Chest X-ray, PA view. Patient: 40 years old, sex F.
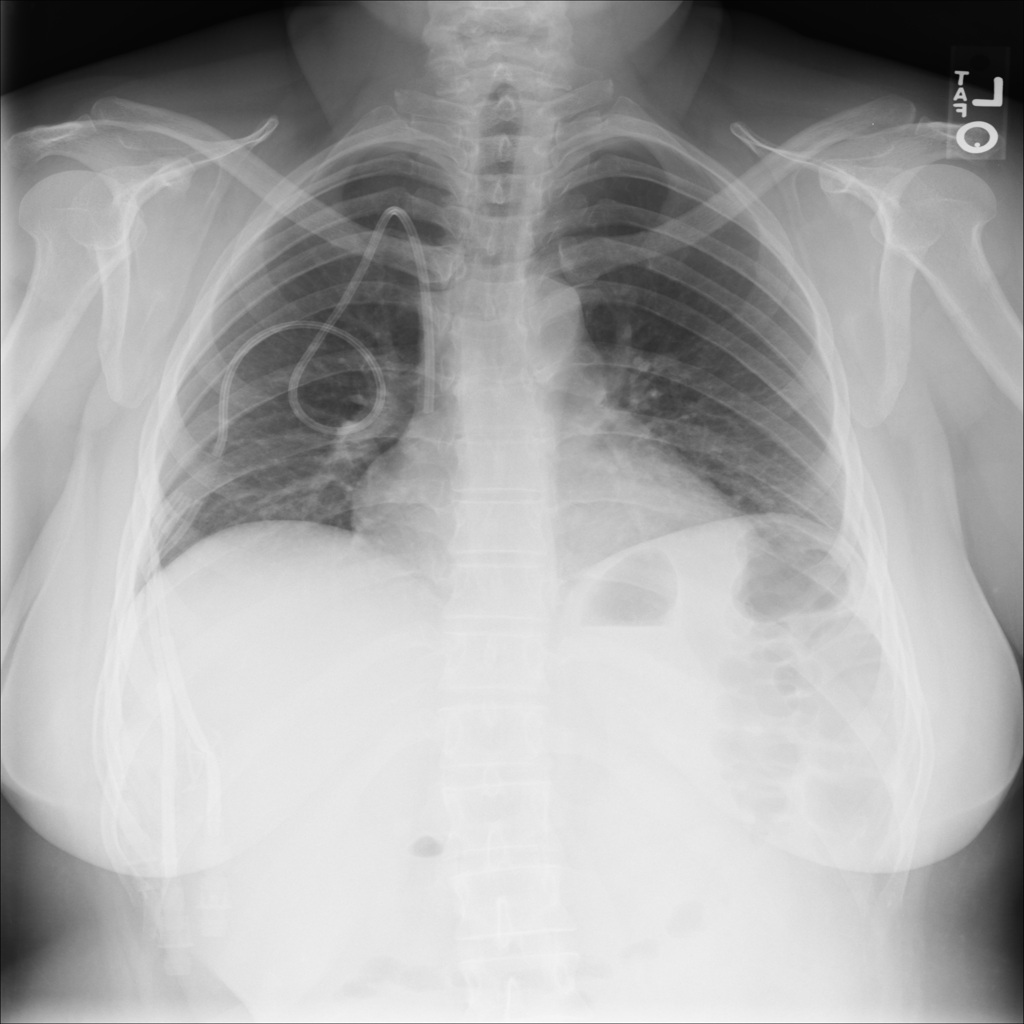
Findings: No Finding